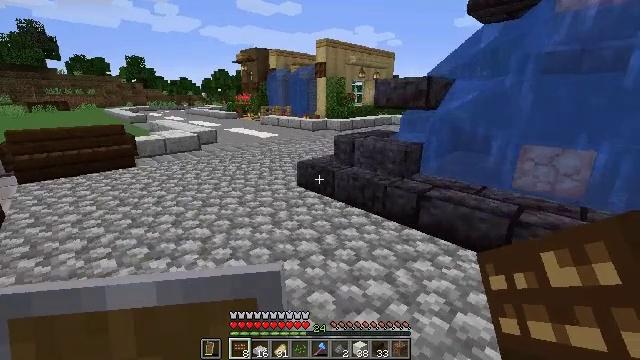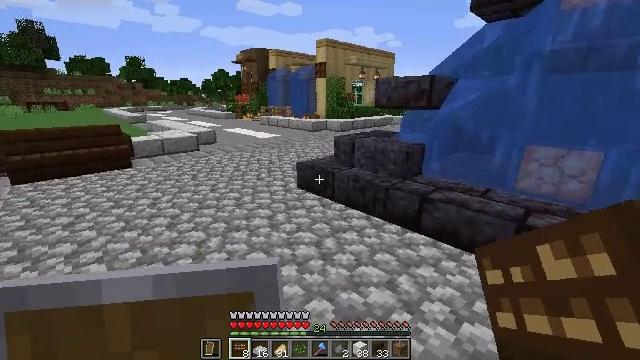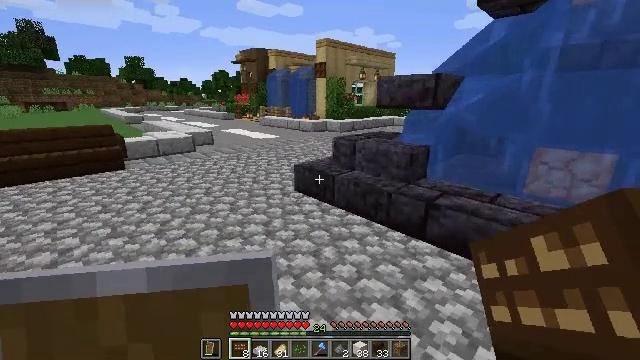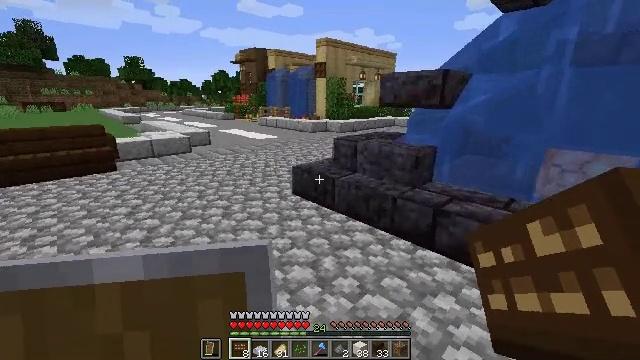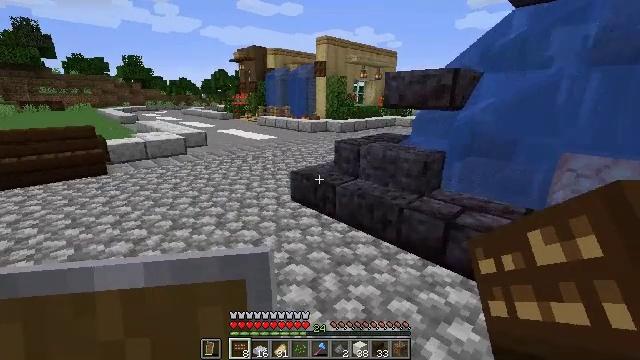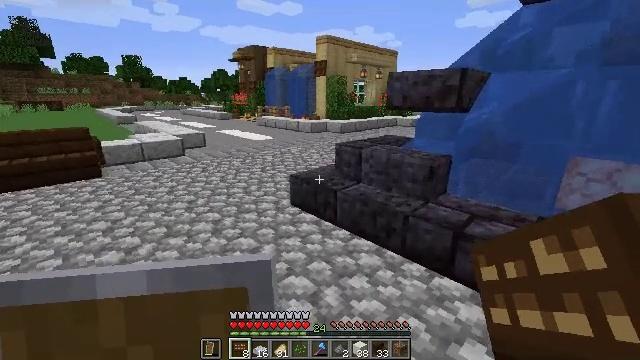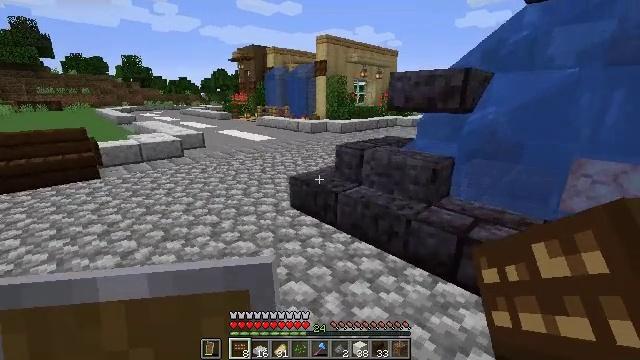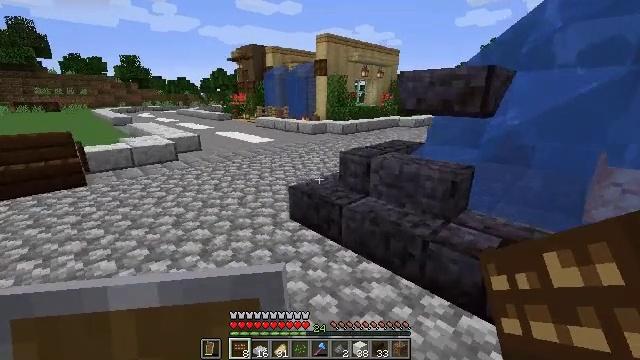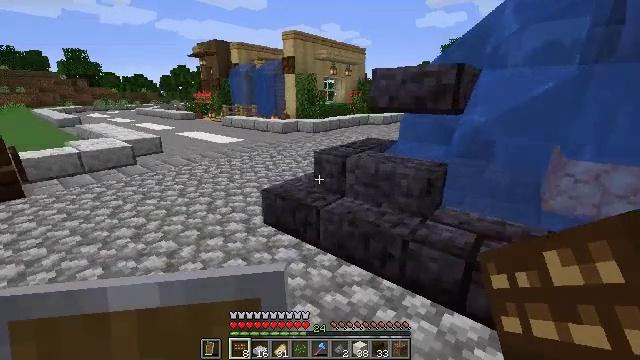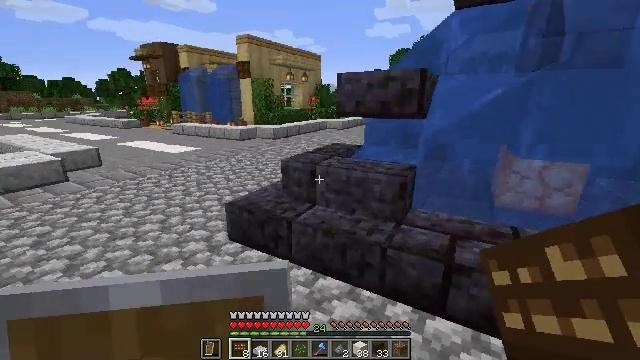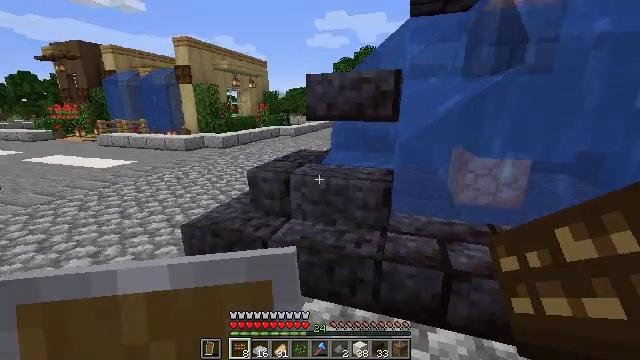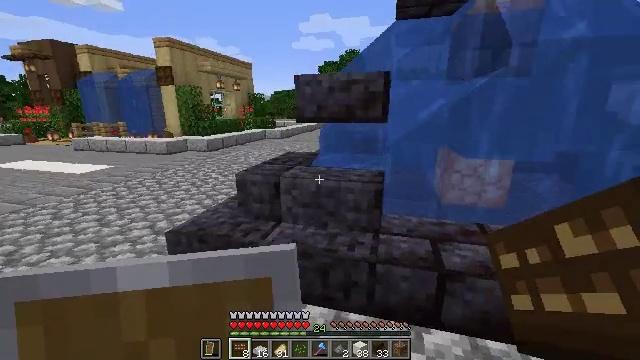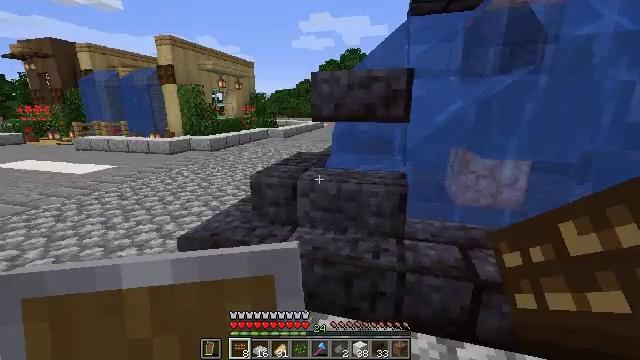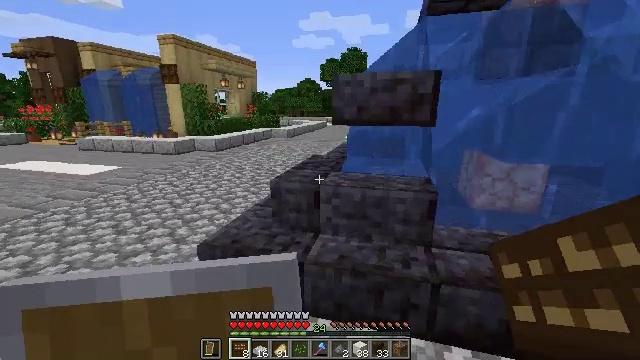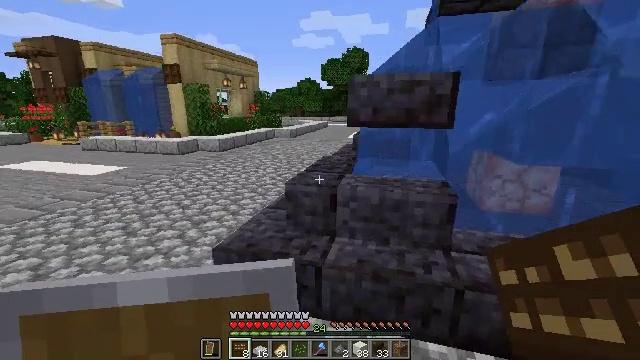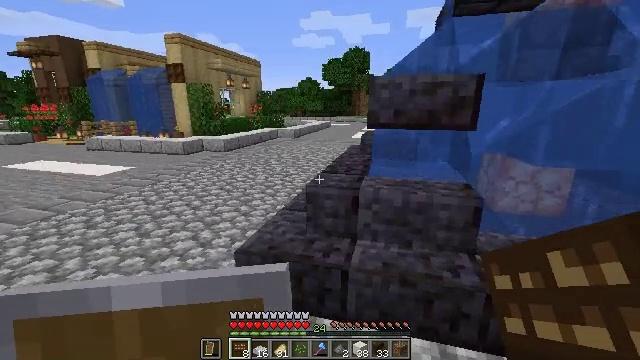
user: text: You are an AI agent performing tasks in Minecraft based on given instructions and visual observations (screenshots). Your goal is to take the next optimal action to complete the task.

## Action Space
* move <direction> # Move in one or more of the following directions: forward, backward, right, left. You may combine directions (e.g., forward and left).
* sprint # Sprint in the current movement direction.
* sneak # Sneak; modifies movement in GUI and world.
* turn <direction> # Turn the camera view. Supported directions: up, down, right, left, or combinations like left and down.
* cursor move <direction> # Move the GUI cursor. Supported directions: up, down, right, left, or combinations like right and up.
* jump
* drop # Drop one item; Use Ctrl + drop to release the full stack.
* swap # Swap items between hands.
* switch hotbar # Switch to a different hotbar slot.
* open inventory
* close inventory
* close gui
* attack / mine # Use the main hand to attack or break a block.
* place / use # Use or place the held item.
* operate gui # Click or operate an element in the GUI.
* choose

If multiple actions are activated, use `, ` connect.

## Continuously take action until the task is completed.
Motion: motion action
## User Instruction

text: Attack the polished diorite slab to collect it.
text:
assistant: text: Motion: move forward
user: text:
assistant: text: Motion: move forward
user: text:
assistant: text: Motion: move forward
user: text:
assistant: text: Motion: move forward
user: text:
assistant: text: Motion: move forward
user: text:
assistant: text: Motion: move forward
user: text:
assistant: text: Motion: move forward
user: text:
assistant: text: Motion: move forward and move left, turn right
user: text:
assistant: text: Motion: move forward and move left, turn right and up
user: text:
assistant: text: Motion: move forward and move left, turn right and up
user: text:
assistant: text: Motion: move forward and move left, turn right
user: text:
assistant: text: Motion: move left
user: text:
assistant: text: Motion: move left
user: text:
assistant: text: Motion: move left
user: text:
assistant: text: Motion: move left
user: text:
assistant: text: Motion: move forward and move left
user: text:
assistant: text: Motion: move forward and move left
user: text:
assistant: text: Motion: move forward and move left
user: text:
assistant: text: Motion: move forward and move left
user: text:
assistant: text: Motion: move forward and move left
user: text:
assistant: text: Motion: move forward and move left
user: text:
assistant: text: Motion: move forward and move left
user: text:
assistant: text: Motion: move forward and move left
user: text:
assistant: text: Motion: move forward
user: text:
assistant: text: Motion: move forward
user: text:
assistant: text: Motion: move forward
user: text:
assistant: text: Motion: move forward, turn left
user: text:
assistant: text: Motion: move forward, turn left
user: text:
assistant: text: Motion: move forward, turn left
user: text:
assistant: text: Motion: move forward, turn left